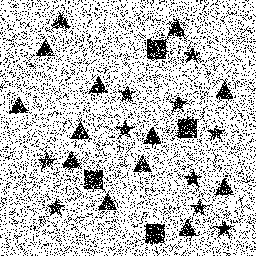
Squares: 4
Triangles: 13
Stars: 10
Total shapes: 27